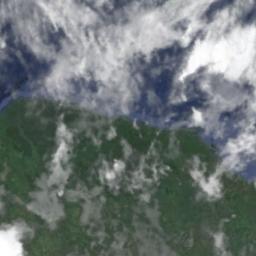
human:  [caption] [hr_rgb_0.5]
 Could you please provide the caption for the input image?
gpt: There is a little thin cloud above the farmland .

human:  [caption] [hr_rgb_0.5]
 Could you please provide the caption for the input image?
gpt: The white cloud is above green land and blue sea .

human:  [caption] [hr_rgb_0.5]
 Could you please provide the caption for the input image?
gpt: The stratus clouds and cumulus clouds are located above the sea and the land covered by dense vegetation .

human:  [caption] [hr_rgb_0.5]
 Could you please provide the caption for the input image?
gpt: Large fluffy white clouds on green land and blue sea .

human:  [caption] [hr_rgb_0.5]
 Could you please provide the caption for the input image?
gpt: Many slices of white clouds over a coast .